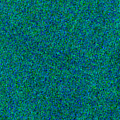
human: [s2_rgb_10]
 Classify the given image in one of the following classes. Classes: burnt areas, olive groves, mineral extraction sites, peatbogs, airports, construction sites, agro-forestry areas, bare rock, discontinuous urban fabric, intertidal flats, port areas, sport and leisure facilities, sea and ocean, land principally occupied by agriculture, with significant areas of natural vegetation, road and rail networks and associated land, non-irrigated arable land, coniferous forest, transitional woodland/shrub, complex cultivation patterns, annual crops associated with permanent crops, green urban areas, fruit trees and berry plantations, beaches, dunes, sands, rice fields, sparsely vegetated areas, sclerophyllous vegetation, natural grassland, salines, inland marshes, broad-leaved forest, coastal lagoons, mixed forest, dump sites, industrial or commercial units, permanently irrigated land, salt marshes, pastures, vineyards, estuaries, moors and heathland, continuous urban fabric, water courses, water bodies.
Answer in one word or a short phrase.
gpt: sea and ocean